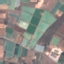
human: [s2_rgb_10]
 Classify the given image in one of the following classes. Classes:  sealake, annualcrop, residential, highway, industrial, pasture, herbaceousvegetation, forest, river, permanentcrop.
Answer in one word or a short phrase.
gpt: PermanentCrop